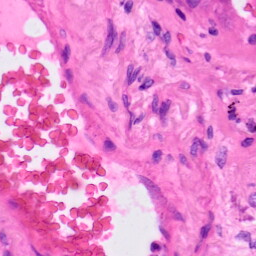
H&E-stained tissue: Lung